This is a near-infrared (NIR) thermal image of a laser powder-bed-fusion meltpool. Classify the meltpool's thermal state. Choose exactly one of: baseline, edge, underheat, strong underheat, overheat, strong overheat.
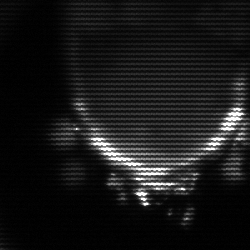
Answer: edge